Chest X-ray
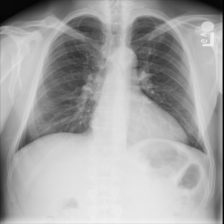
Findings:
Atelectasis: negative
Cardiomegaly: negative
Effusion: negative
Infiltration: negative
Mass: negative
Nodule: negative
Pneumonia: negative
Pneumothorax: negative
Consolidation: negative
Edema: negative
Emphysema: negative
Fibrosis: negative
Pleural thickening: negative
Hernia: negative